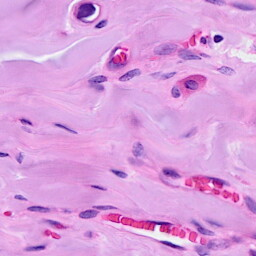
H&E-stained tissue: Breast